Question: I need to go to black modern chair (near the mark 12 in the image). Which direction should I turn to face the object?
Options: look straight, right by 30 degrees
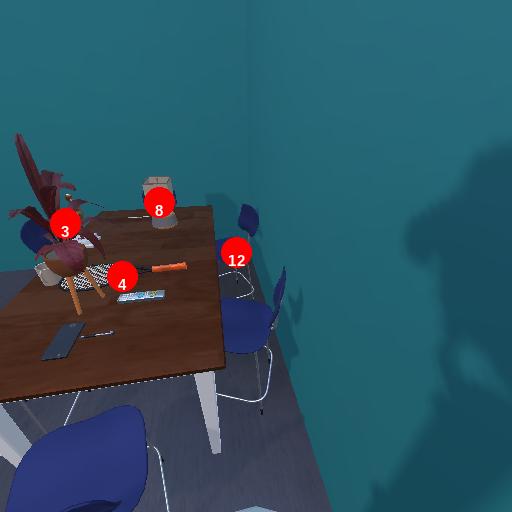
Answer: look straight